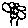
Label: flower